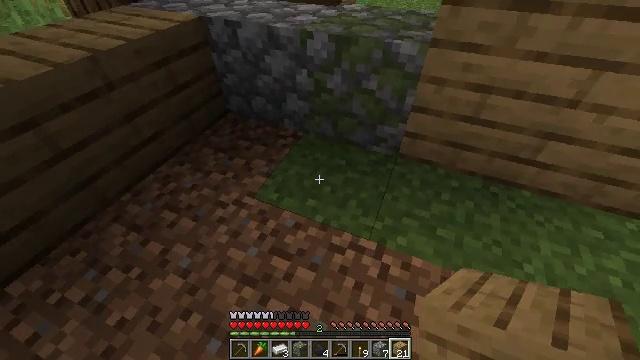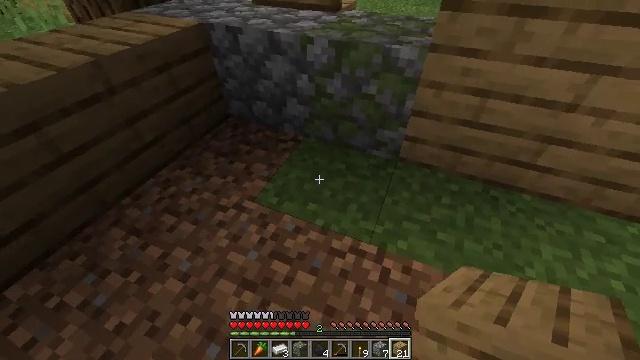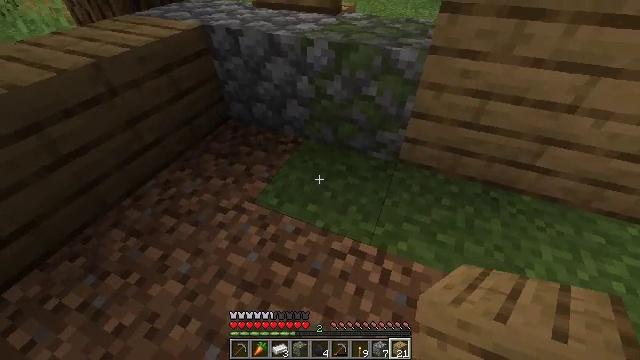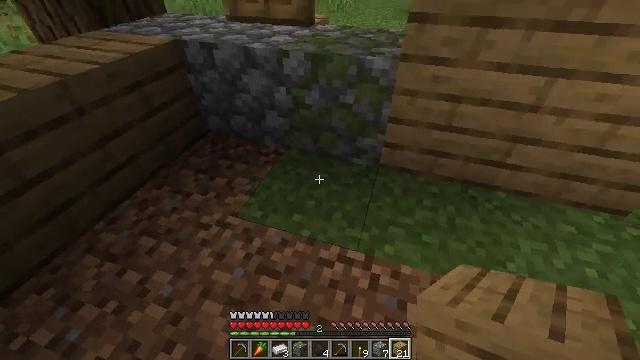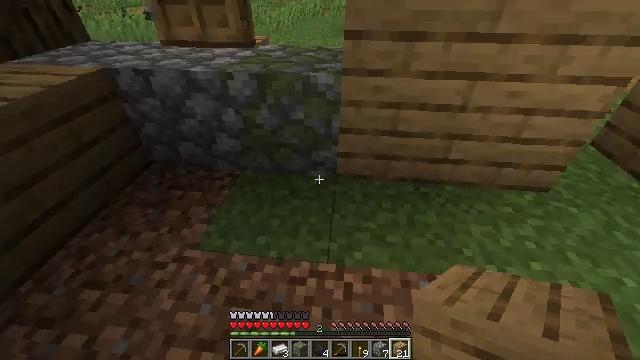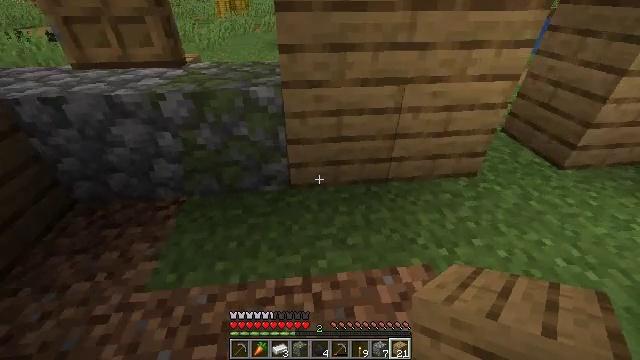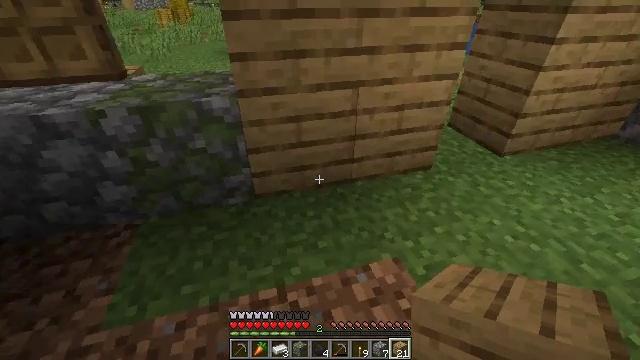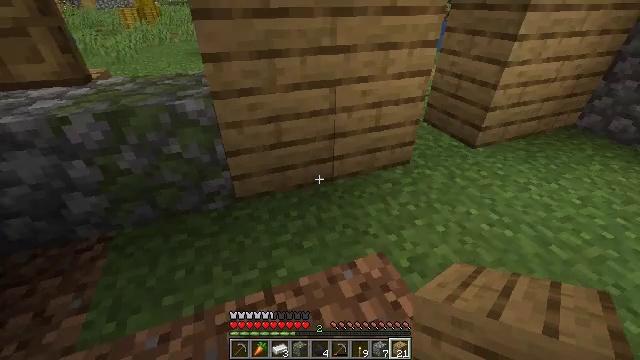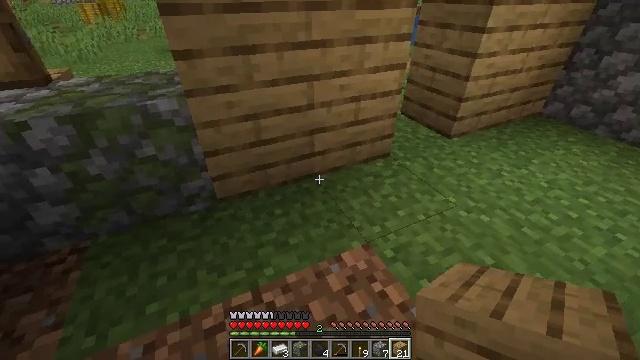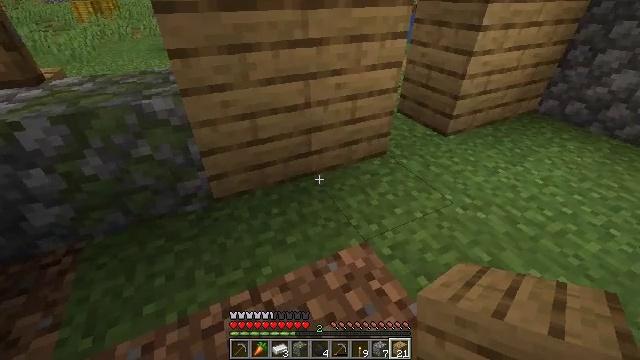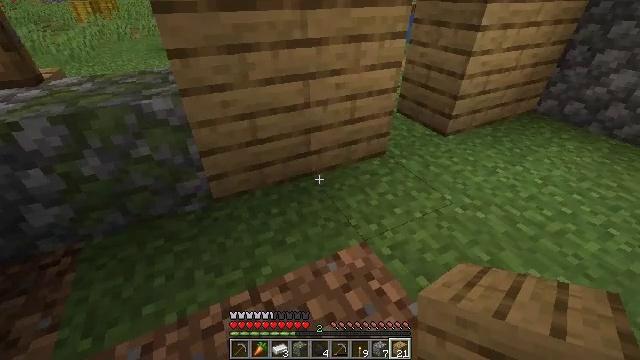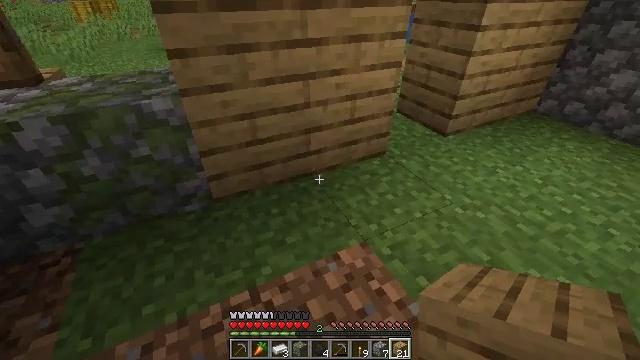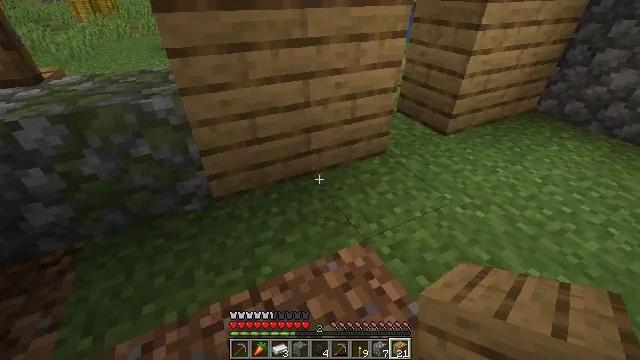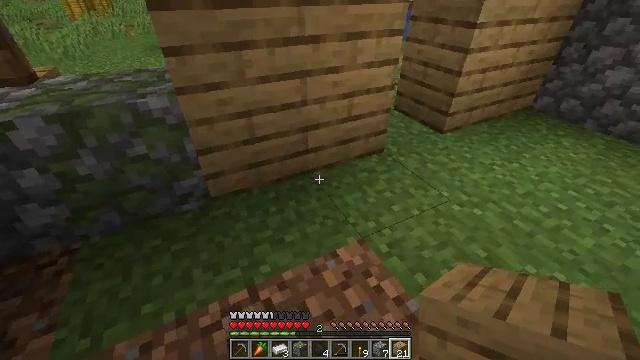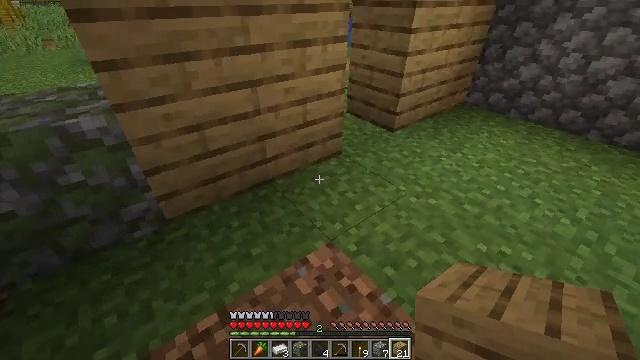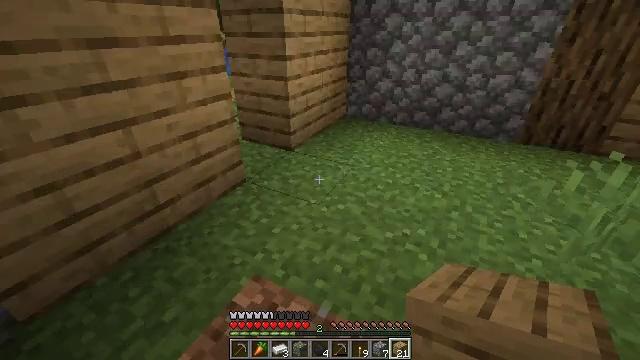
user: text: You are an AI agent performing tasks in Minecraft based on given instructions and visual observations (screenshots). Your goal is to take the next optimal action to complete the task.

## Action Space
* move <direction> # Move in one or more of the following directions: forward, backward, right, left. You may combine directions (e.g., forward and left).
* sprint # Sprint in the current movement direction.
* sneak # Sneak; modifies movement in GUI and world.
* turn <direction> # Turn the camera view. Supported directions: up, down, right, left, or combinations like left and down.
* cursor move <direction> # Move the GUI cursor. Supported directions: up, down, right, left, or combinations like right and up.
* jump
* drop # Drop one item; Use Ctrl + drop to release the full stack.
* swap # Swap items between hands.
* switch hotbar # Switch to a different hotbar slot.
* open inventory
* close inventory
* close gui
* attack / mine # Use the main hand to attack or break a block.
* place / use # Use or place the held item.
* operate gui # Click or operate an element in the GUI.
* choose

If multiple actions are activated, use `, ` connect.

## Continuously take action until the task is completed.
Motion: motion action
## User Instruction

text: Remove the oak stairs to repurpose them.
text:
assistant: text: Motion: turn up
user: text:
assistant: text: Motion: no_op
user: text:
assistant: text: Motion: turn right and up
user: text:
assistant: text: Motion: turn right and up
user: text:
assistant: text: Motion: turn right and up
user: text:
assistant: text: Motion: turn right and up
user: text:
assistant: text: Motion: turn right
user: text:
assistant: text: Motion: turn right
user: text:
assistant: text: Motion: no_op
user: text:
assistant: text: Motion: no_op
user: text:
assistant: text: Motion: no_op
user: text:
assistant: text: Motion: no_op
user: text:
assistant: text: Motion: no_op
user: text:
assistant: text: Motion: turn right and up
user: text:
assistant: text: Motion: turn right and up
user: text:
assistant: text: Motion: turn right and up
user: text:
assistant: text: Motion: turn right and up
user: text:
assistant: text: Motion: turn right and up
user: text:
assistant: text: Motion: turn right
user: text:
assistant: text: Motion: no_op
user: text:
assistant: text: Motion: no_op
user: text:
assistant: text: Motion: turn left
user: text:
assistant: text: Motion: turn left and down
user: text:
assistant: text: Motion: turn left and down
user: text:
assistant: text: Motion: turn left and down
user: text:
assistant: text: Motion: turn left and down
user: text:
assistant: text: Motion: turn left and down
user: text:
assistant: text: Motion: turn left
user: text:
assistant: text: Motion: turn left
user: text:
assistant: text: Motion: turn left